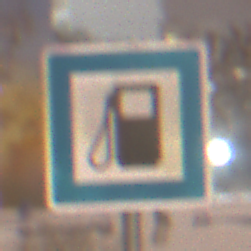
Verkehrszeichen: Tankstelle
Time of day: Night
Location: Outdoor (Urban)
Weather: Overcast
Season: Winter
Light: Artificial